Question:
i always manage to stuff up tables. i want to make one like the top image but im getting the bottom image with:
'''
<table>
<tr>
<td>
<tr>
<td></td>
<td></td>
</tr>
<tr>
<td></td>
<td></td>
</tr>
<tr>
<td></td>
<td></td>
</tr>
</td>
<td rowspan="3"></td>
</tr>
</table>
'''
can someone please correct my work. i know its lazy but ive already tried like 6 combinations and cant get the right one and its becoming very frustrating. is there some kind of free tool available to format tables to prevent me having this issue in future?
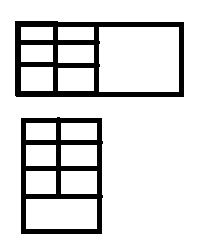
Answer: '''
<table border="1">
<tr>
<td width="40">&nbsp;</td>
<td width="40">&nbsp;</td>
<td width="80" rowspan="3">&nbsp;</td>
</tr>
<tr>
<td>&nbsp;</td>
<td>&nbsp;</td>
<!--<td>&nbsp;</td>-->
</tr>
<tr>
<td>&nbsp;</td>
<td>&nbsp;</td>
<!--<td>&nbsp;</td>-->
</tr>
</table>
'''
<URL>